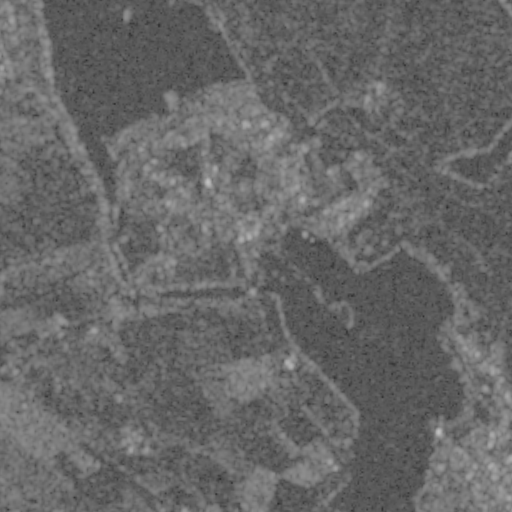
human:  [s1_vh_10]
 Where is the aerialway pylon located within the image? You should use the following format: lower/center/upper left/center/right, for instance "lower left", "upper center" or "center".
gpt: The aerialway pylon is located in the center of the image.
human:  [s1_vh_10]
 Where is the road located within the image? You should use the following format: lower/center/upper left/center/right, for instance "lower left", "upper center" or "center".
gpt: There is no road in the image.

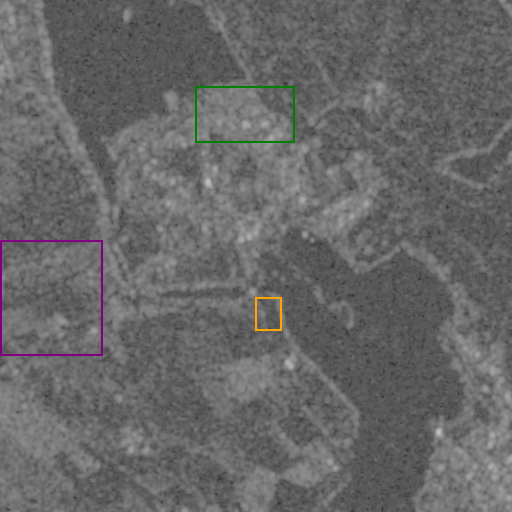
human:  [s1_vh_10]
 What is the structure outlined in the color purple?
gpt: The structure outlined in purple is a crop field.
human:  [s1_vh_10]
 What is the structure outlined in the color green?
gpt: The structure outlined in green is a park.
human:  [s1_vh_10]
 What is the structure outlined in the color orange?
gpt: The structure outlined in orange is a parking lot.
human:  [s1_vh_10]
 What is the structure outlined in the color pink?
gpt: There is no pink outline.